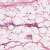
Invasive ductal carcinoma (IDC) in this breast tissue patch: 0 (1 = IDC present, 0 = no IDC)